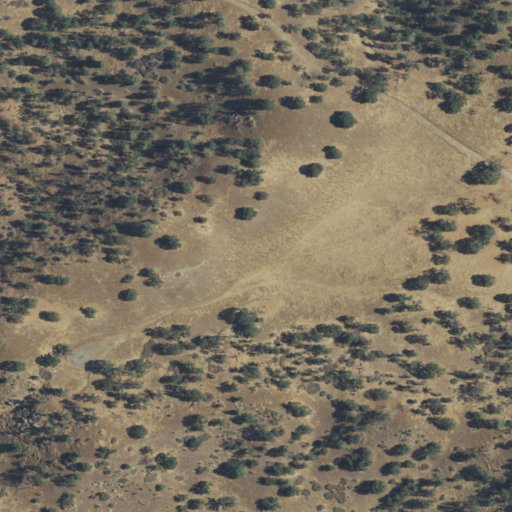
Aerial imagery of plain(s) in California named Bear Flat containing grassland, shrub, deciduous forest, and evergreen forest